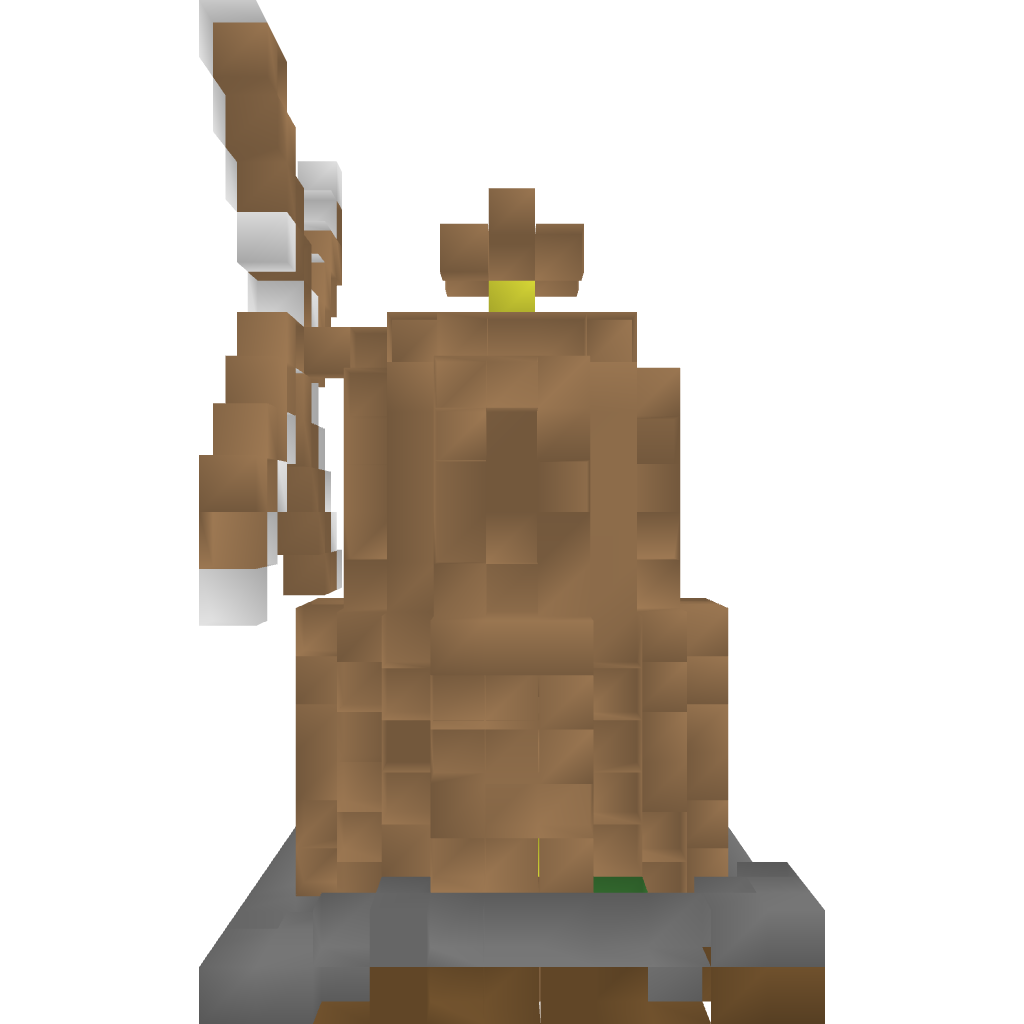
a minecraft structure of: Windmill high quality